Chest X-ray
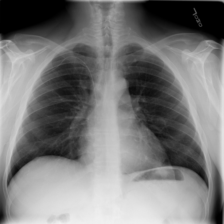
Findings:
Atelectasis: negative
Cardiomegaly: positive
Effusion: positive
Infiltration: negative
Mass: positive
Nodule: positive
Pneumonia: negative
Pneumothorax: negative
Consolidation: positive
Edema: negative
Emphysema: negative
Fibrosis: negative
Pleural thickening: negative
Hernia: negative